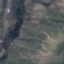
Land use / land cover class: HerbaceousVegetation